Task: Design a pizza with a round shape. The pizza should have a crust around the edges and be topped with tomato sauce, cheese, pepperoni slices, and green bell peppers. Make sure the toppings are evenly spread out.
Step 258:
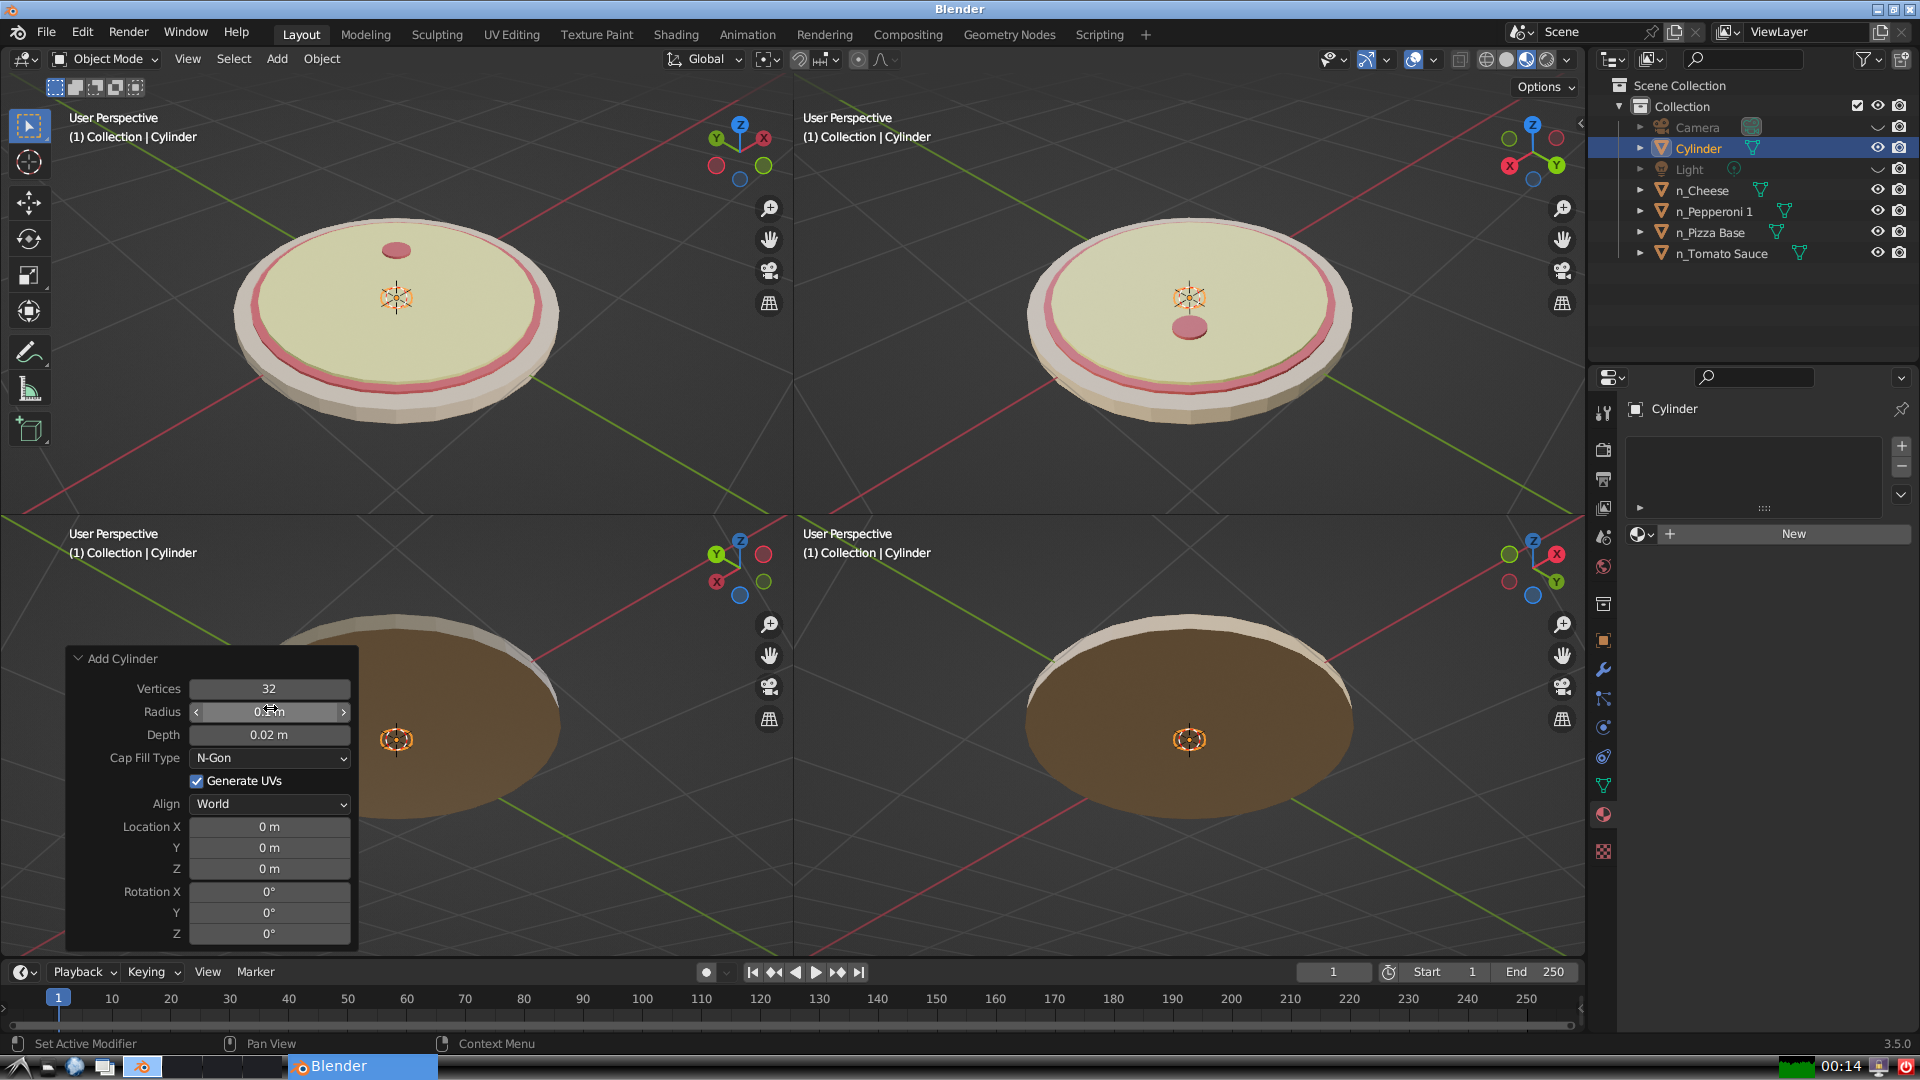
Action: click: no